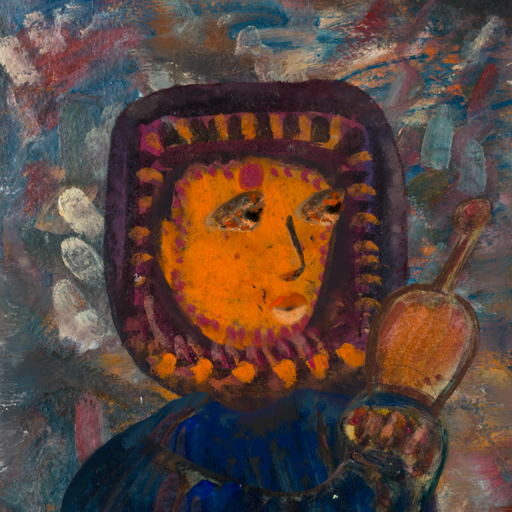
Background: Boggyland, Head And Neck Side: Doll_w_Hair, Face Side: Gypsy_Queen, Bust: Pipe, Hair Side: Blank, Head Accessory: Blank, Second Necklace: Blank, Necklace: Blank, Baby: Blank